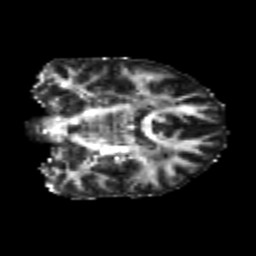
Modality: FA
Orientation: coronal
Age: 25
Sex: male
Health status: healthy
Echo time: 0.074 s